Interaction volume radius: 5 \u00c5
Interaction volume height: 20 \u00c5
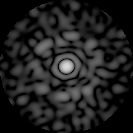
Disorder parameter: 0.8536